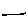
Label: line